九年级 · 解析几何
如图, $A B$ 是半圆 $O$ 的直径, $\angle D B C=\angle A$.

(1)求证: $B C$ 是半圆 $O$ 的切线;

(2)若 $O C / / A D, O C$ 交 $B D$ 于 $E, B D=6, C E=4$, 求 $A D$ 的长.共 46.0 分）

$A D$ 为弦,

长.

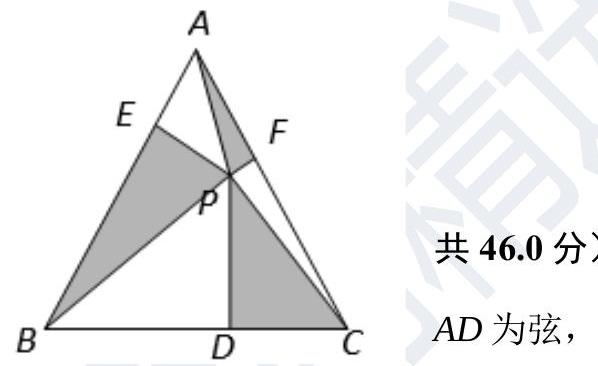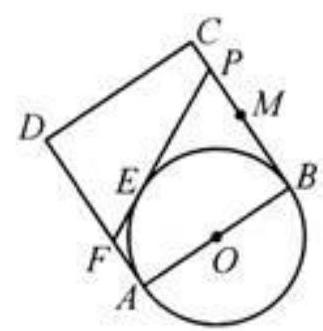
答案: (1)证明: $\because A B$ 是半圆 $O$ 的直径,

$\therefore B D \perp A D$,

$\therefore \angle D B A+\angle A=90^{\circ}$,

$\because \angle D B C=\angle A$,

$\therefore \angle D B A+\angle D B C=90^{\circ}$ 即 $A B \perp B C ，$

$\therefore B C$ 是半圆 $O$ 的切线;

(2)解: $\because O C / / A D$,

$\therefore \angle B E C=\angle D=90^{\circ}$,

$\because B D \perp A D, B D=6$

$\therefore B E=D E=3$,

$\because \angle D B C=\angle A$,

$\therefore \triangle B C E \sim \triangle B A D$,

$\therefore \frac{C E}{B D}=\frac{B E}{A D}$, 即 $\frac{4}{6}=\frac{3}{A D} ，$

$$
\therefore A D=4.5
$$